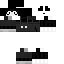
A female human skin with dark skin, wearing brown long hair dressed in a blue hoodie and black pants, featuring a closed mouth.